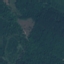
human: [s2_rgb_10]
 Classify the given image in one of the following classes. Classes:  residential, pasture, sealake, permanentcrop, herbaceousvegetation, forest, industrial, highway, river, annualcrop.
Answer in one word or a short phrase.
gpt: Forest